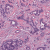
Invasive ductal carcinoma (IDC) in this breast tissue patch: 1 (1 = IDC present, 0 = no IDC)